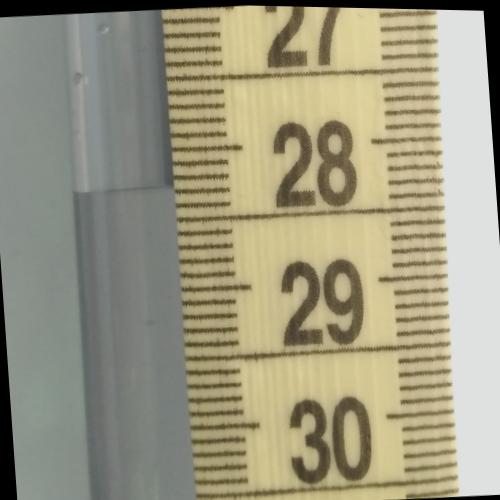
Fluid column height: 28.3 cm